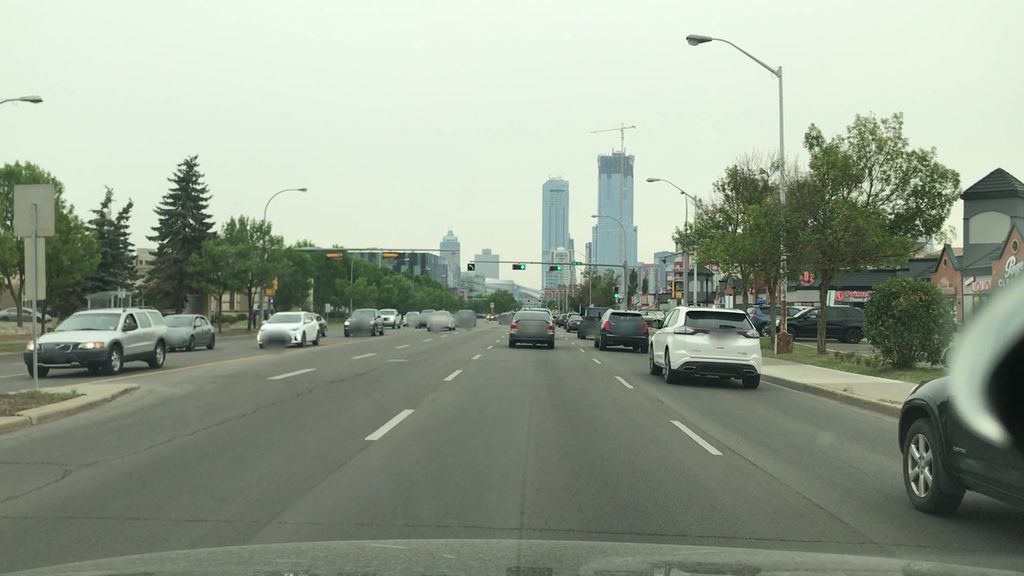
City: edmonton